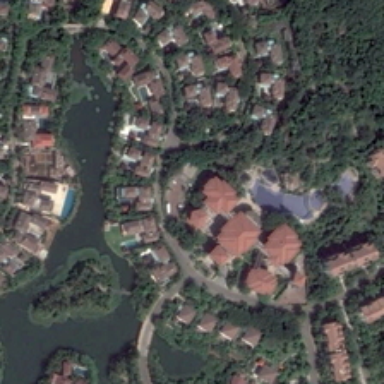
Many buildings and green trees are in a resort with a pond .